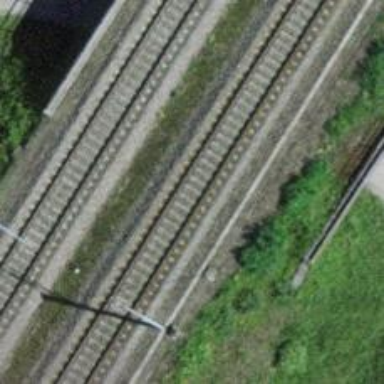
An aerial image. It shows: Railway with electrified contact lines.